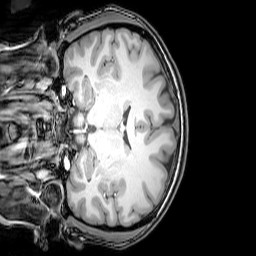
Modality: T1w
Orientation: coronal
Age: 25
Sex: female
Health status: healthy
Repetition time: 0.081 s
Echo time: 0.037 s